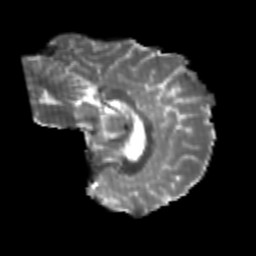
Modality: T2w
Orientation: sagittal
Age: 23
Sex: male
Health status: healthy
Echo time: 0.074 s